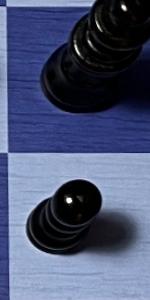
Label: Pawn_Black